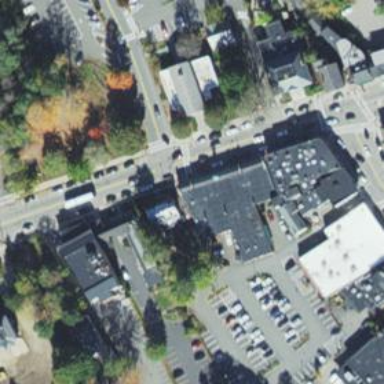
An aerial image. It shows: Street-side parking area with asphalt surface.